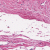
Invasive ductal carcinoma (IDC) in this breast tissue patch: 0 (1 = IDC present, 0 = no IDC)